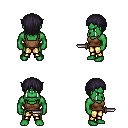
a pixel art fantasy rpg character, male body template, orc, green skin, brown pirate shirt, gold greaves, raven plain hairstyle, dagger, four views (front, back, left, right), 2x2 character sprite sheet, small pixel art, hard edges, no anti-aliasing